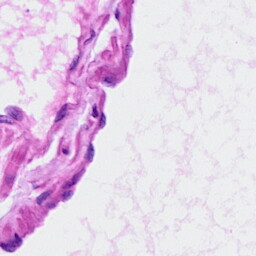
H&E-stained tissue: Ovarian